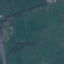
Land use / land cover class: Pasture